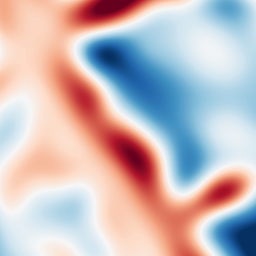
Category: multiscale
Decomposition family: log
Decomposition parameters: sigma: 20
Upsampling method: linear_exact
Upsampling parameters: scale: 4
Upsampling scale: 4